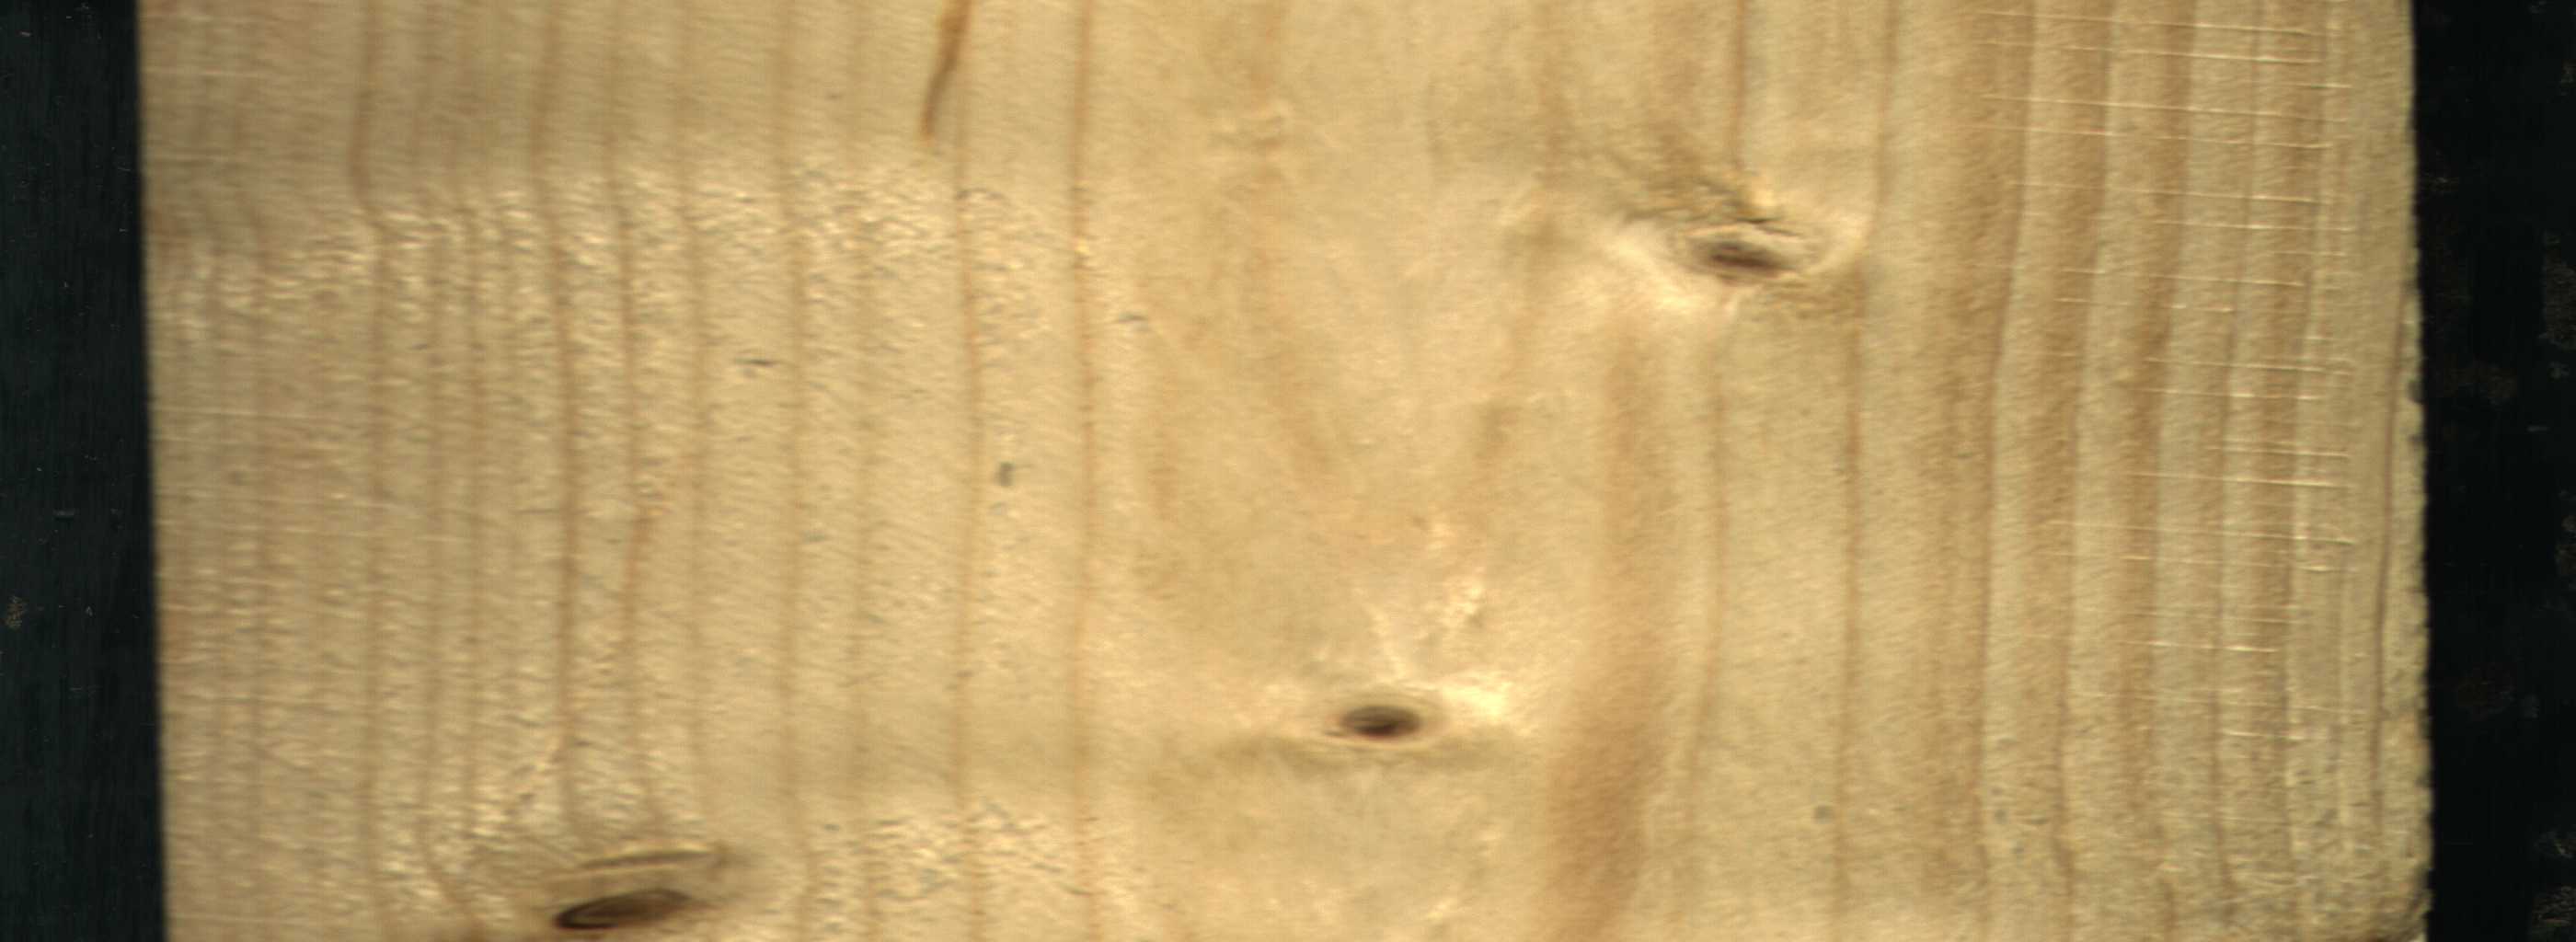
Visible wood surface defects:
resin
Dead_Knot
Live_Knot
Live_Knot